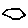
Label: hexagon